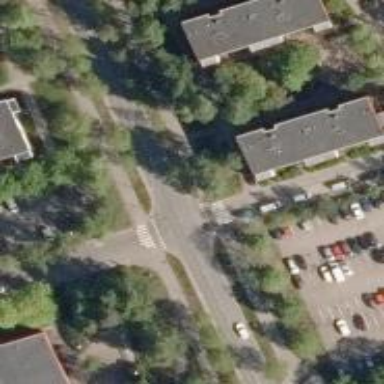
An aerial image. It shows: Marked crossing on the road.